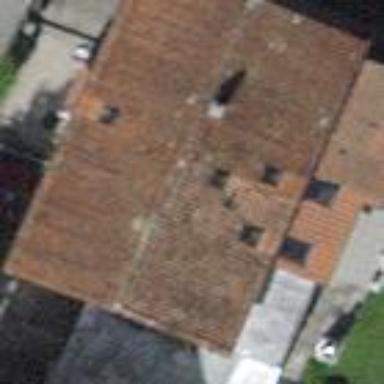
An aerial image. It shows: Detached building.